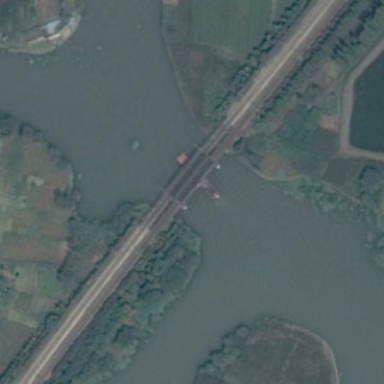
Many green planes are in two sides of a river with branches and a bridge over it .